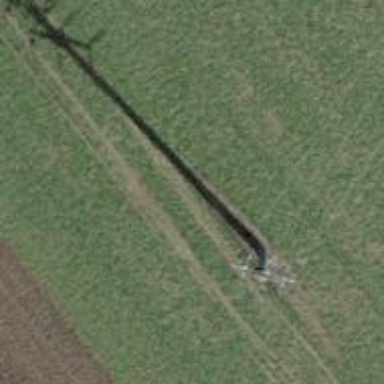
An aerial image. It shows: Power pole.